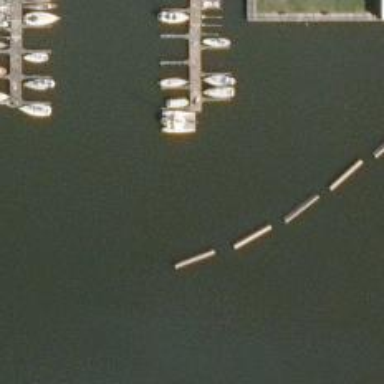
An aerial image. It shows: Man-made pier.